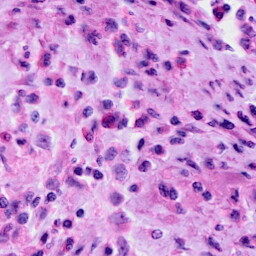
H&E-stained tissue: Cervix